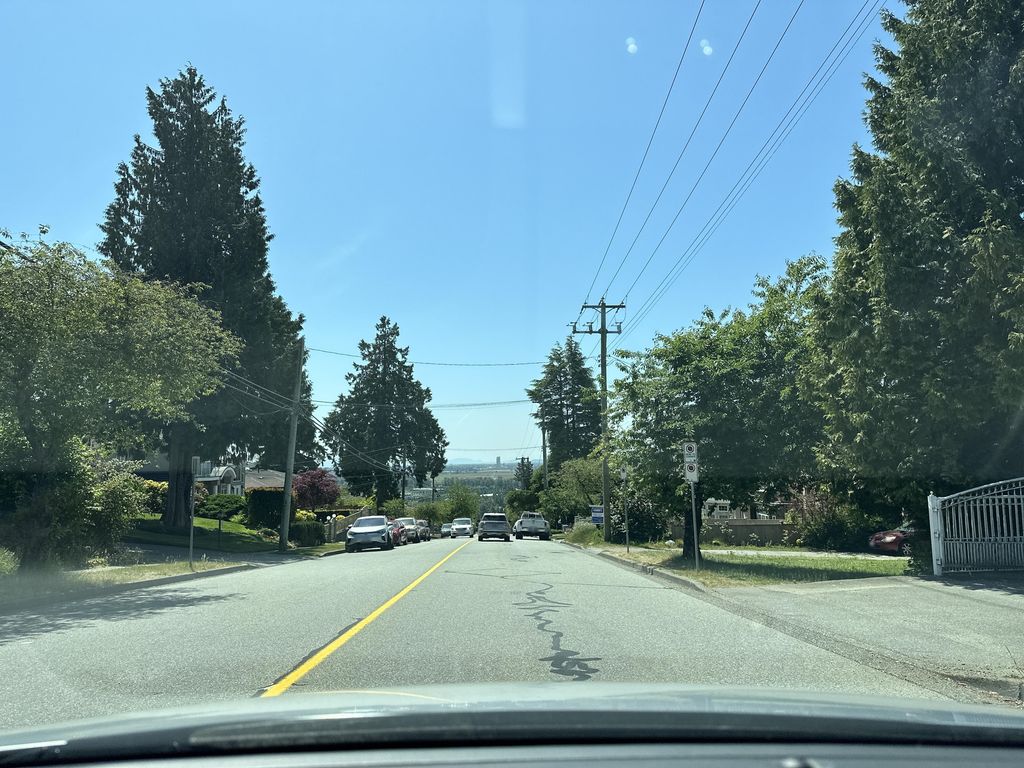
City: vancouver